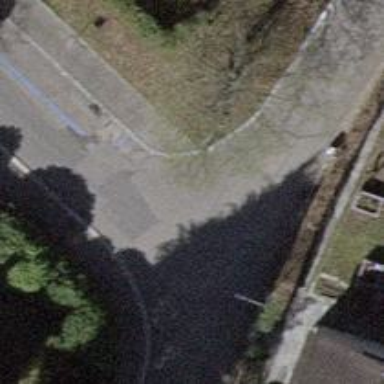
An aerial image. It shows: Residential road with asphalt surface. Both sides have sidewalks.